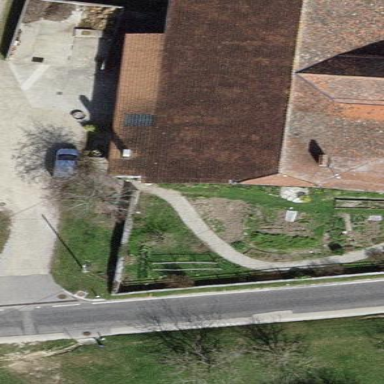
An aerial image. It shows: Simple house.